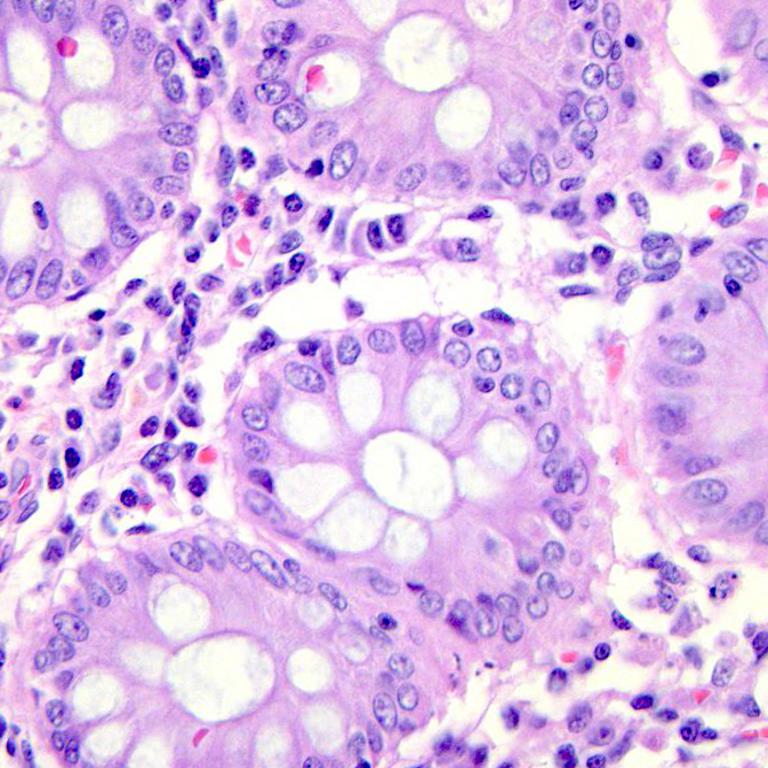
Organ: colon
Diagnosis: benign